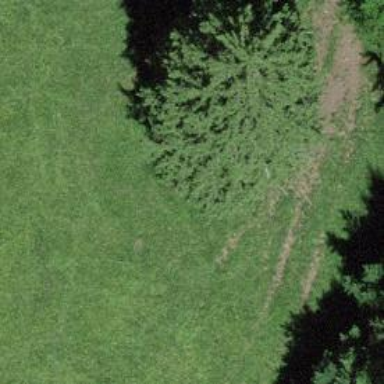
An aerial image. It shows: Beautiful tree in nature.